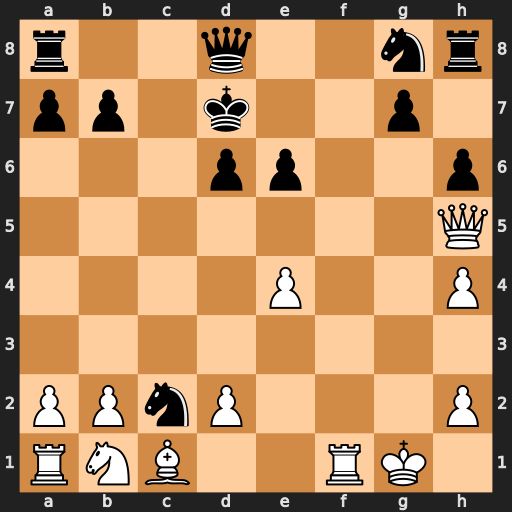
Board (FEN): r2q2nr/pp1k2p1/3pp2p/7Q/4P2P/8/PPnP3P/RNB2RK1
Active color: w
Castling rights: -
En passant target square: -
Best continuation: Qb5+ Kc8 Qc4+